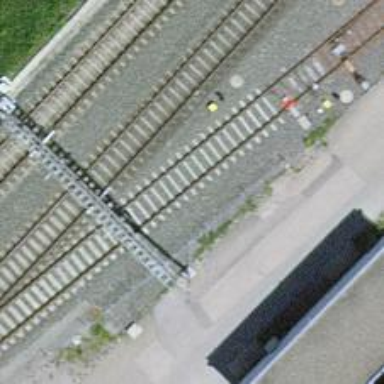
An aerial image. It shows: Abandoned railway spur with one track.